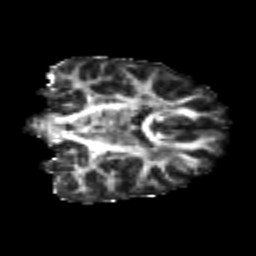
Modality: FA
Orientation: coronal
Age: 21
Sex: male
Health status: healthy
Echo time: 0.074 s